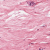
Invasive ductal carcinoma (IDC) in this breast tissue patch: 0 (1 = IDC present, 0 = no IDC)